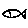
Label: fish